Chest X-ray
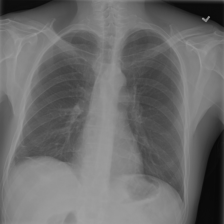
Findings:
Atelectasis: positive
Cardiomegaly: negative
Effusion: negative
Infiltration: negative
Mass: negative
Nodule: negative
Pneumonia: negative
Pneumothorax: negative
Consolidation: negative
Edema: negative
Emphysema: negative
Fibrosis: negative
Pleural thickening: negative
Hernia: negative